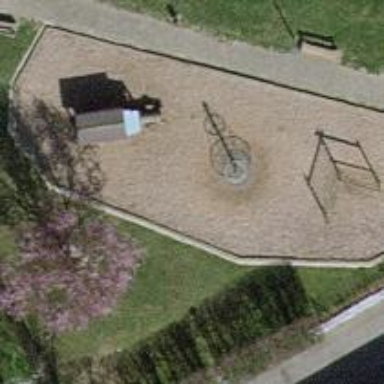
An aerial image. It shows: Playground featuring climbing frame.